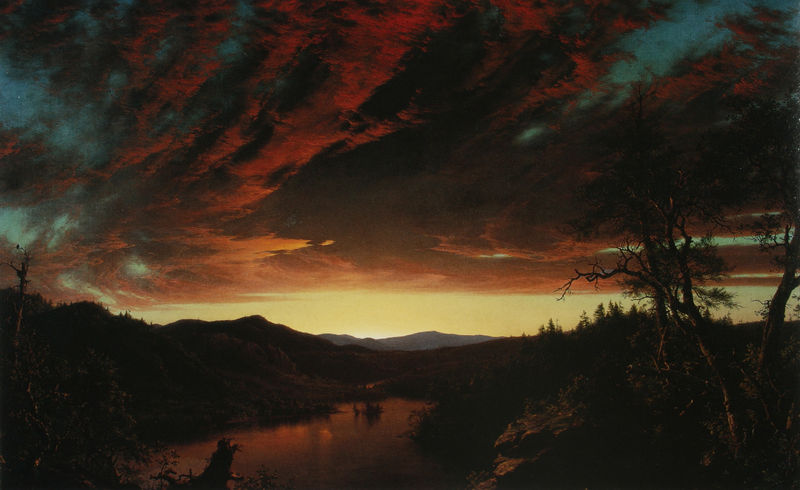
Titel: Twilight in the Wilderness
Künstler: Frederic Edwin Church
Standort: Cleveland (Ohio)
Institution: The Cleveland Museum of Art
Schlagwörter: baum, berg, blau, dunkel, felsen, feuer, gemälde, gewitter, himmel, schatten, wasser, weiß, wolken, bäume, fluss, gelb, landschaft, ocker, see, teich, ufer, äste, abend, braun, hell, licht, nacht, orange, schwarz, türkis, rot, beige, malerei, ast, dämmerung, ferne, horizont, hügel, morgen, natur, sonnenaufgang, spiegelung, weite, zweige, gewässer, sonne, insel, gold, realismus, tal, wald, boot, bewölkt, schiff, düster, abhang, berge, gebirge, gipfel, abendsonne, sonnenuntergang, kahl, hügellandschaft, friedrich, romantik, tannen, sturm, stürmisch, untergang, unwetter, widerschein, finster, stimmung, allein, abendrot, abendstimmung, leuchten, panorama, regen, dunkelgrau, strahlen, alpen, zweig, flusslandschaft, bedrohlich, nimbus, romantisch, karg, rotbraun, braunrot, nadelholz, zwielicht, verblauung, röte, aurora, baumwipfel, wipfel, widerspiegeln, unheimlich, gewölk, wals, himmer, hommel, naturschauspiel, beeindruckend, horirzont, sonnernuntergang, flammrot, blassgelb, entrisch, findter